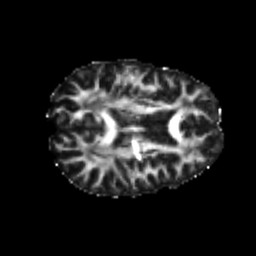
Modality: FA
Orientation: axial
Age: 24
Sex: female
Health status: healthy
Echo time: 0.074 s